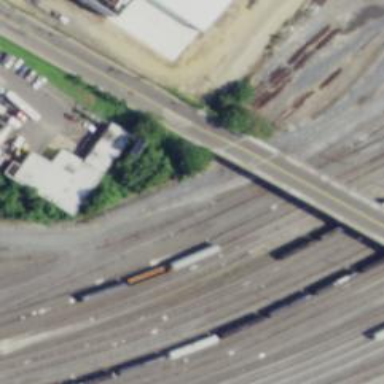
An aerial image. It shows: Railway yard.